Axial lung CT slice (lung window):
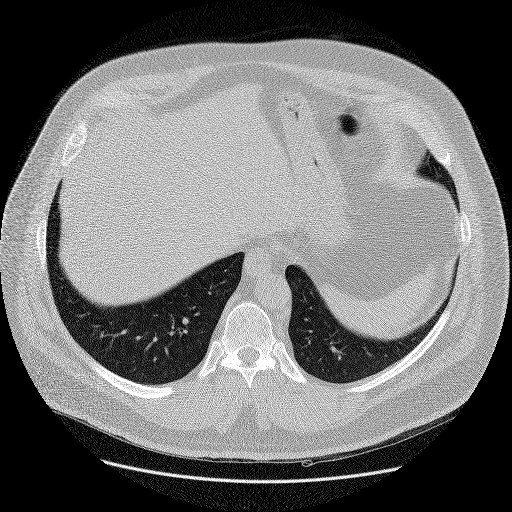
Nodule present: no